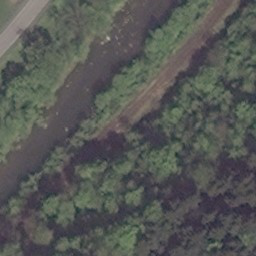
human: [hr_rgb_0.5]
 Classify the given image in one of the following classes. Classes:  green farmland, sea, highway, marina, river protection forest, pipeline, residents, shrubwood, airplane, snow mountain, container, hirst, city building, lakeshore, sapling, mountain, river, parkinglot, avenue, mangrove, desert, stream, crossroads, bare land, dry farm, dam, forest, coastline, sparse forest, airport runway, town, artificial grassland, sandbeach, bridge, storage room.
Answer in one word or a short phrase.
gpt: river